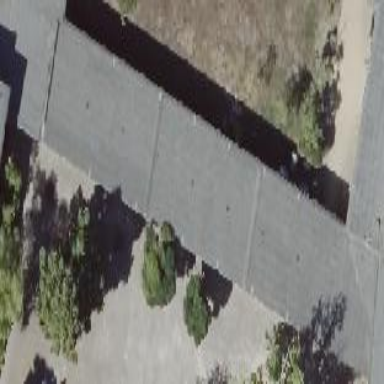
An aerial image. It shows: Flat-roofed school building.